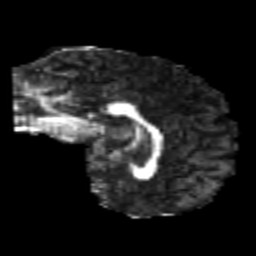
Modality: FA
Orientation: sagittal
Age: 23
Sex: male
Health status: healthy
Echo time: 0.074 s